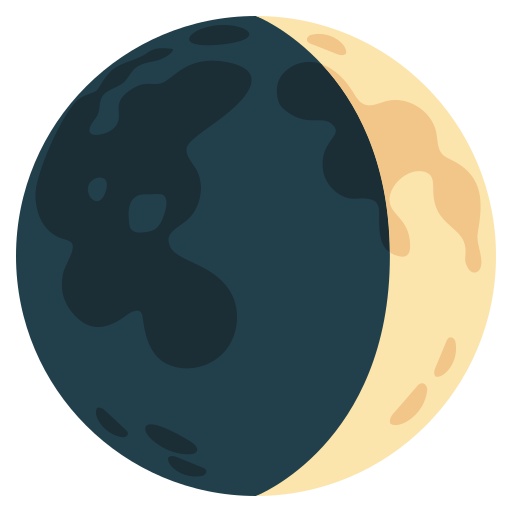
Emoji: 🌒